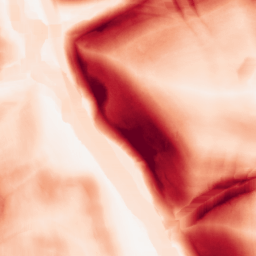
Category: morphological
Decomposition family: morphological_gradient
Decomposition parameters: size: 15
shape: square
Upsampling method: regularized
Upsampling parameters: scale: 4
lambda_reg: 0.001
Upsampling scale: 4